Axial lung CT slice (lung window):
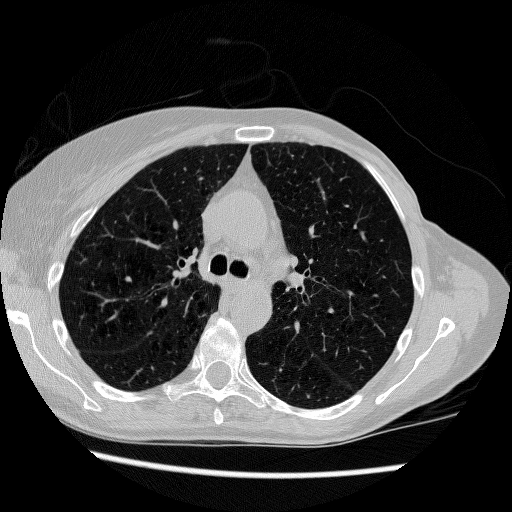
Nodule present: no